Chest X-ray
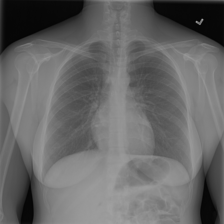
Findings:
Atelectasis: negative
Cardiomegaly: negative
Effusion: negative
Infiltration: negative
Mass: negative
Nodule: negative
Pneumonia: negative
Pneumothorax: negative
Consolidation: negative
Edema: negative
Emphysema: negative
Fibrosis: negative
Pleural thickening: negative
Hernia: negative